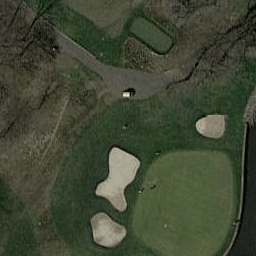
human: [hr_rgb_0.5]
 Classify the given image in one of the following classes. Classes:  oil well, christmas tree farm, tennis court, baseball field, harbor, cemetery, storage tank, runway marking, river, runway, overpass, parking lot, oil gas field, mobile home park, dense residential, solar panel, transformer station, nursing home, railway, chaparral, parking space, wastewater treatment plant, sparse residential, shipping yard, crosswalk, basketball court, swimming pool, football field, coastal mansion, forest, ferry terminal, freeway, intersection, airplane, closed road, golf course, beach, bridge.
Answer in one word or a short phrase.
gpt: golf course